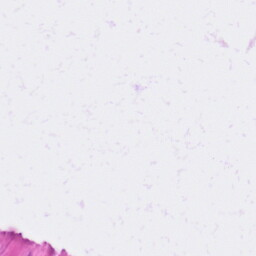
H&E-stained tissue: Pancreatic